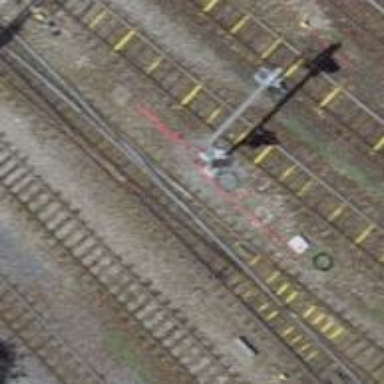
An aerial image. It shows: Railway signal.